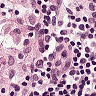
Metastatic tissue present: no